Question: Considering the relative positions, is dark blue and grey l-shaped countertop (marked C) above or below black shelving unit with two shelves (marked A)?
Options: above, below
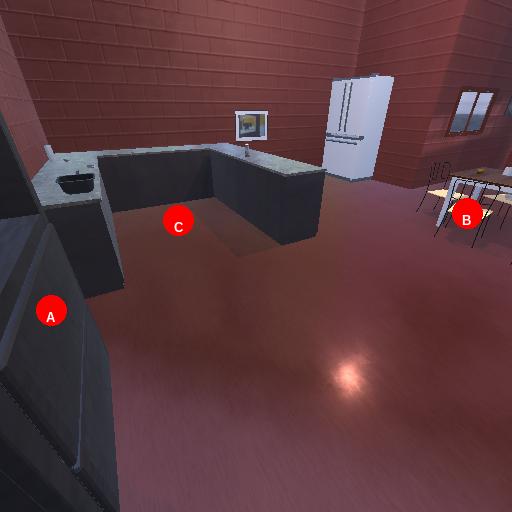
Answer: above